This time-frequency spectrogram was computed from a bearing vibration snapshot; brighter regions carry more energy. Diagnose the bearing from this image, choosing from: normal, inner_race, outer_race, ball.
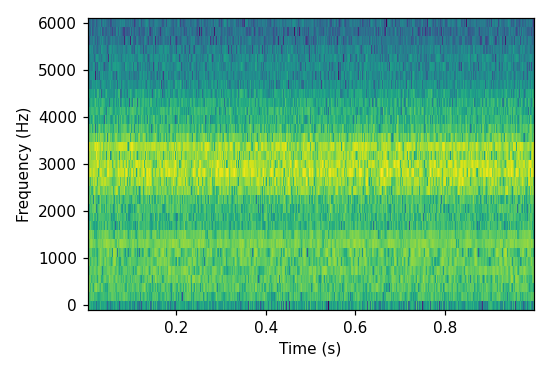
Answer: ball